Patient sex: F
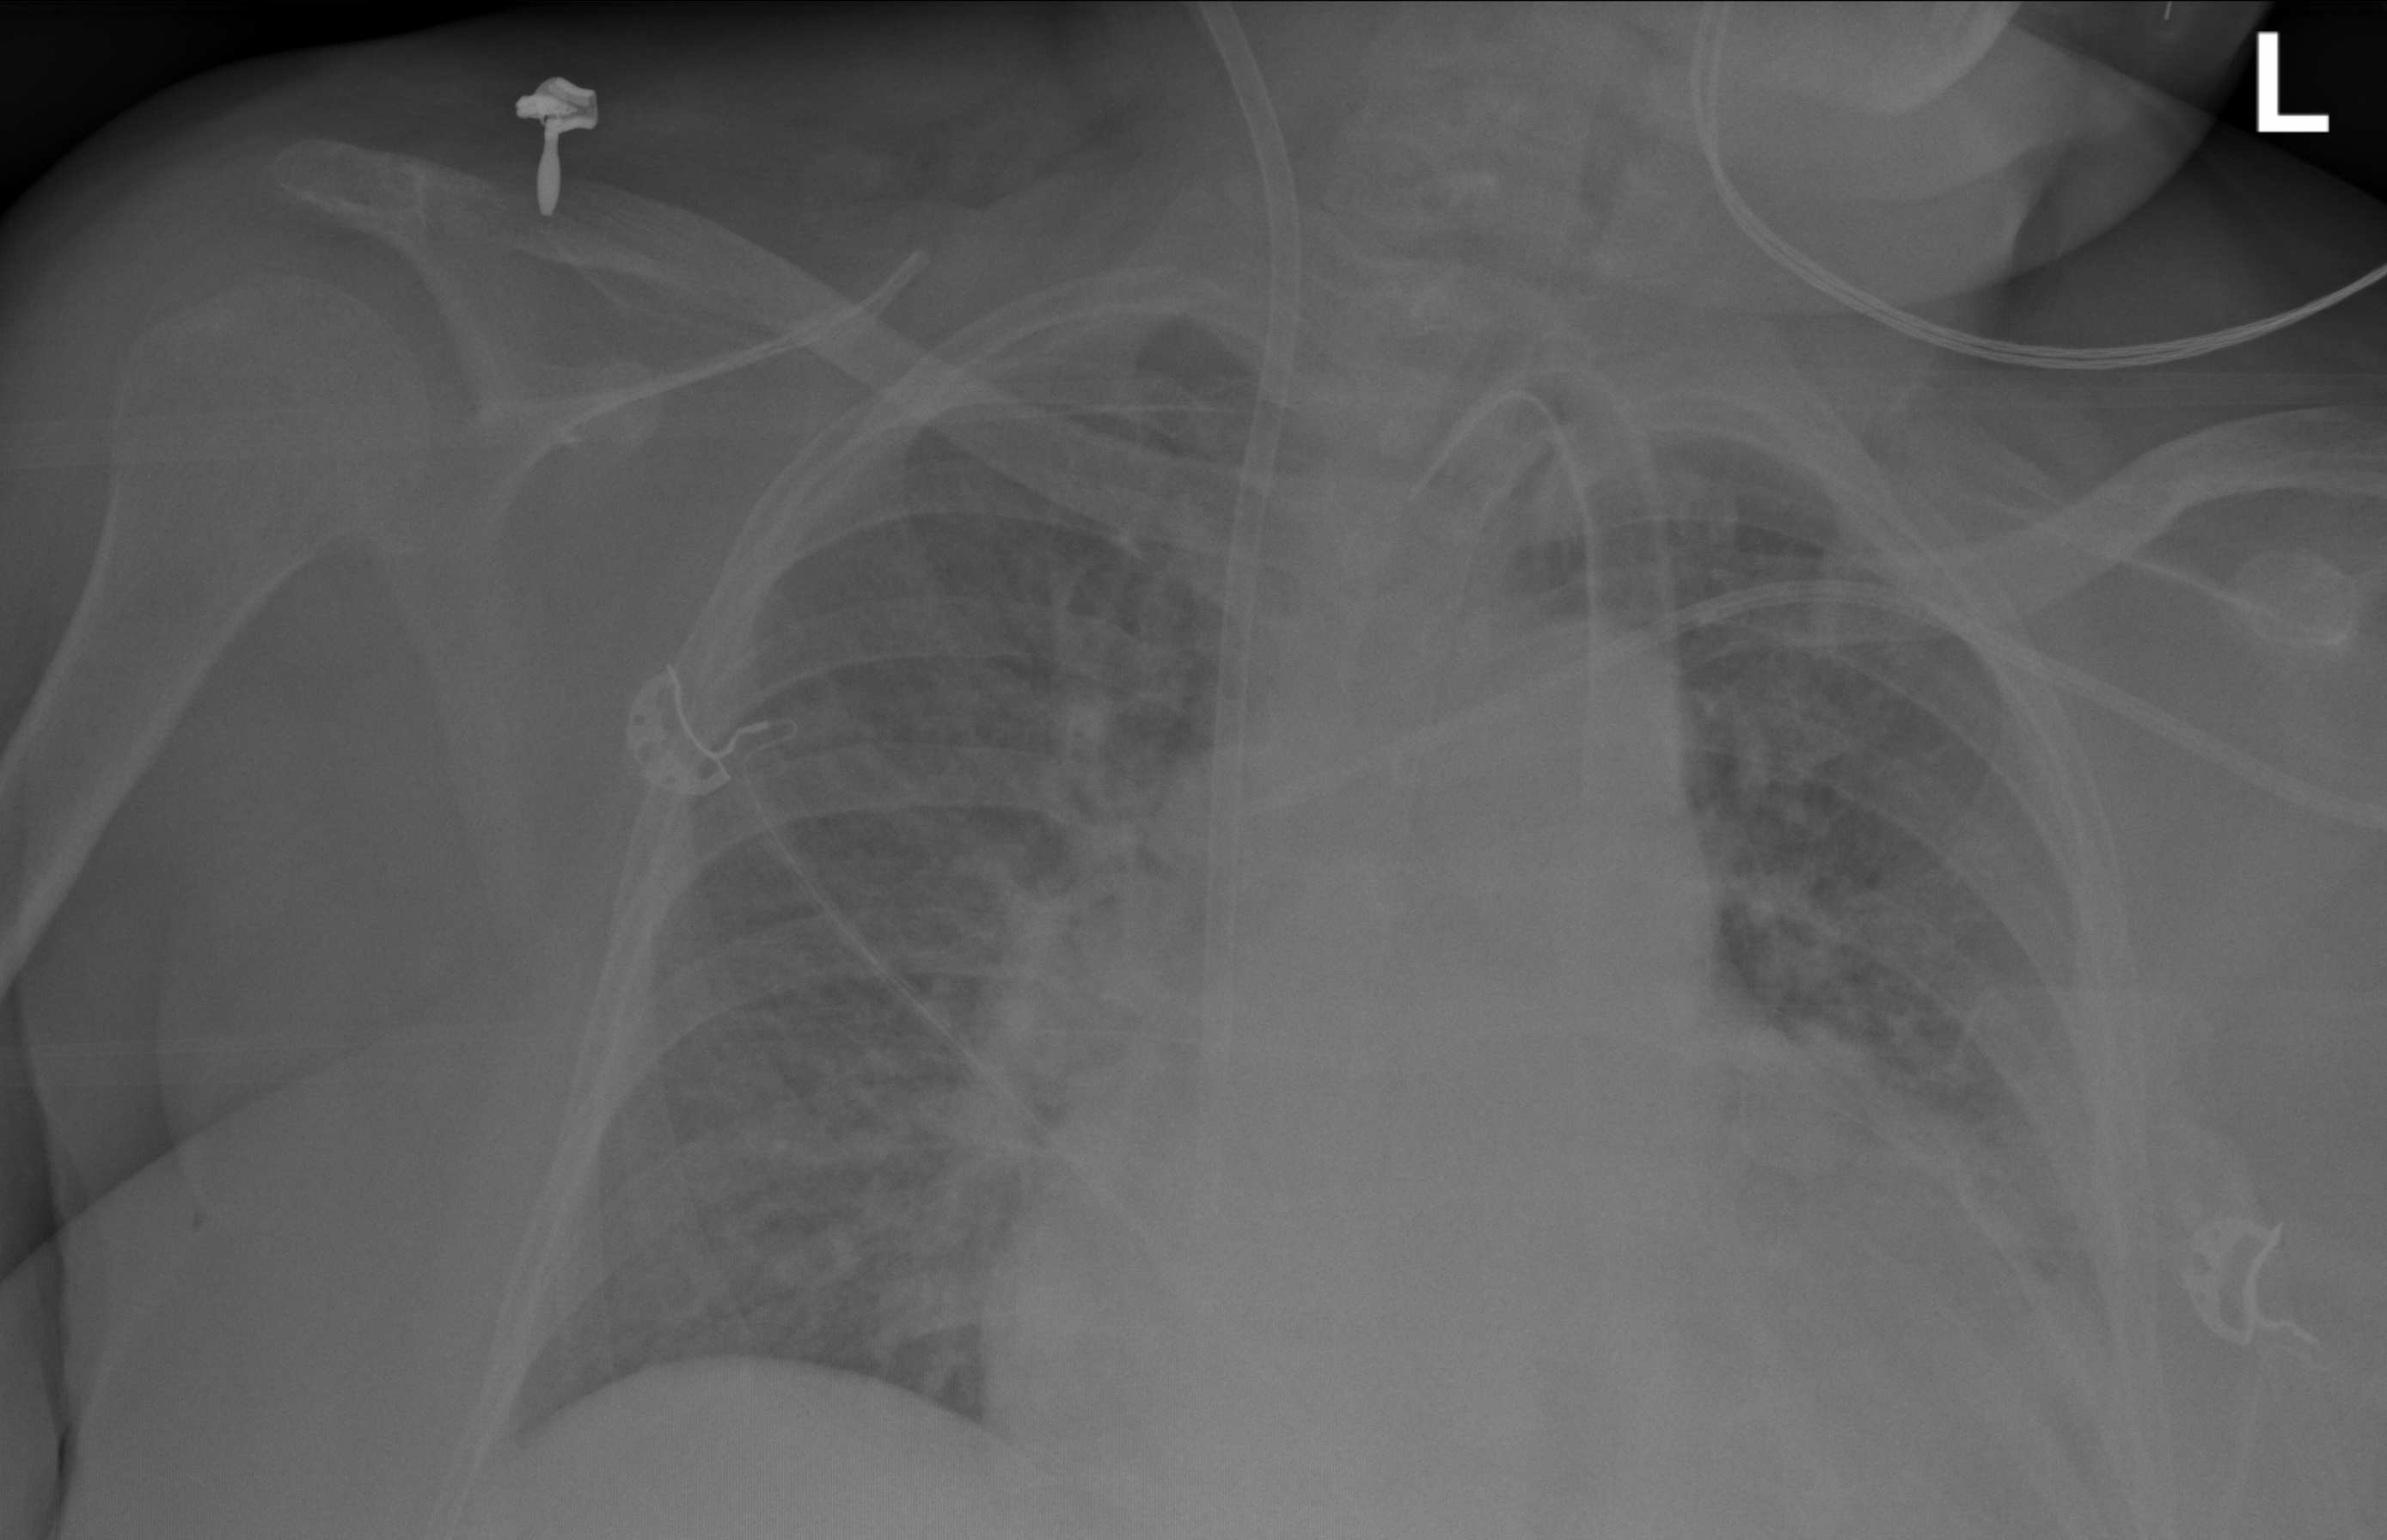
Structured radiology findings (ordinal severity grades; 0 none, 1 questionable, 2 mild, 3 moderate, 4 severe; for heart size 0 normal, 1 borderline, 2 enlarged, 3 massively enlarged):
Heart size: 2
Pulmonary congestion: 2
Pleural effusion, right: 0
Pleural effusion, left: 1
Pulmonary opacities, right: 2
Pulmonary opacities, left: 2
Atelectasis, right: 2
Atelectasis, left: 2